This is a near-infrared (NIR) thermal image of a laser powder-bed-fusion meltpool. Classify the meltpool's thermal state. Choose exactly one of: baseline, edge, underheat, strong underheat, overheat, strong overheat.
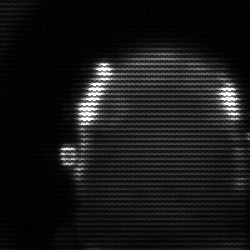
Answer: baseline